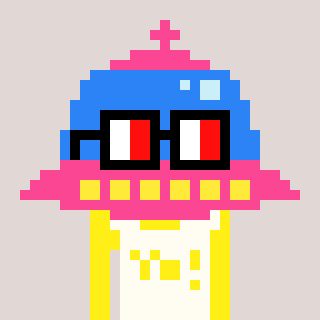
a pixel art character with square glasses with black frames and red eyes, a ufo-shaped head and a grayscale-colored body on a warm background